高一 · 立体几何学
一个几何体的三视图如图所示, 其正视图和侧视图都是底边长分别为 2 和 4 , 腰长为 4 的等腰梯形, 则该几何体的侧面积是 \$ \qquad \$ .

侧视图

俯视图
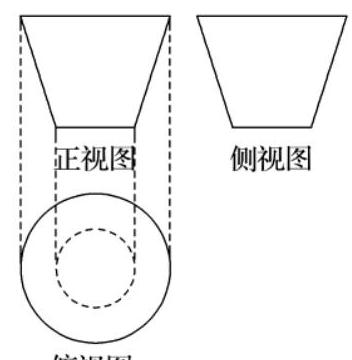
答案: $12 \pi$
解析: 由三视图知该几何体是一个圆台, 其上、下底面的半径分别为 2,1 , 母线长为 4, 则该几何体的侧面积 $S=\pi(2 \times 4+1 \times 4)=12 \pi$.